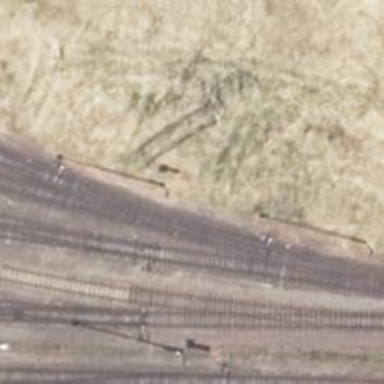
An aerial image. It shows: Railway switch.